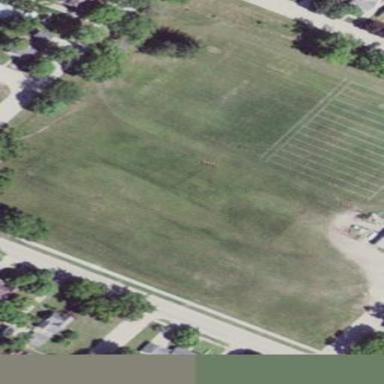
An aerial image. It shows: American football pitch for leisure and sport activities.